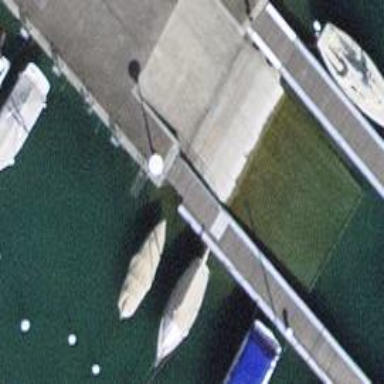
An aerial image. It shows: Man-made pier.